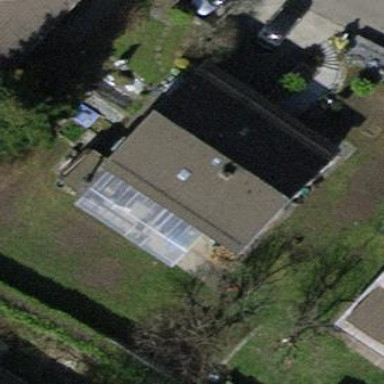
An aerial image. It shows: Detached building.